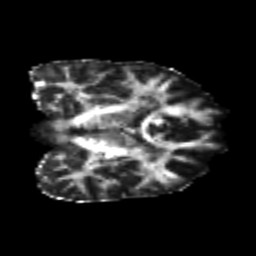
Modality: FA
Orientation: coronal
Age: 22
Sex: female
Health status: healthy
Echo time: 0.074 s